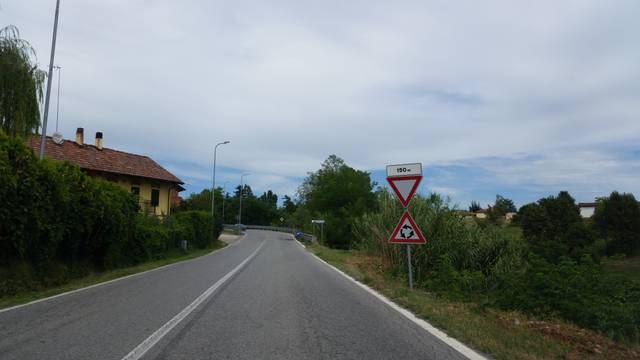
Region: Italy
Coordinates: 44.898, 8.144